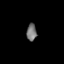
Tissue: skin
Cell type: Epithelial cells
Senescence score: 0.2664
Nuclear area (px): 169
Mean DAPI intensity: 115.018